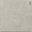
Piece: xx